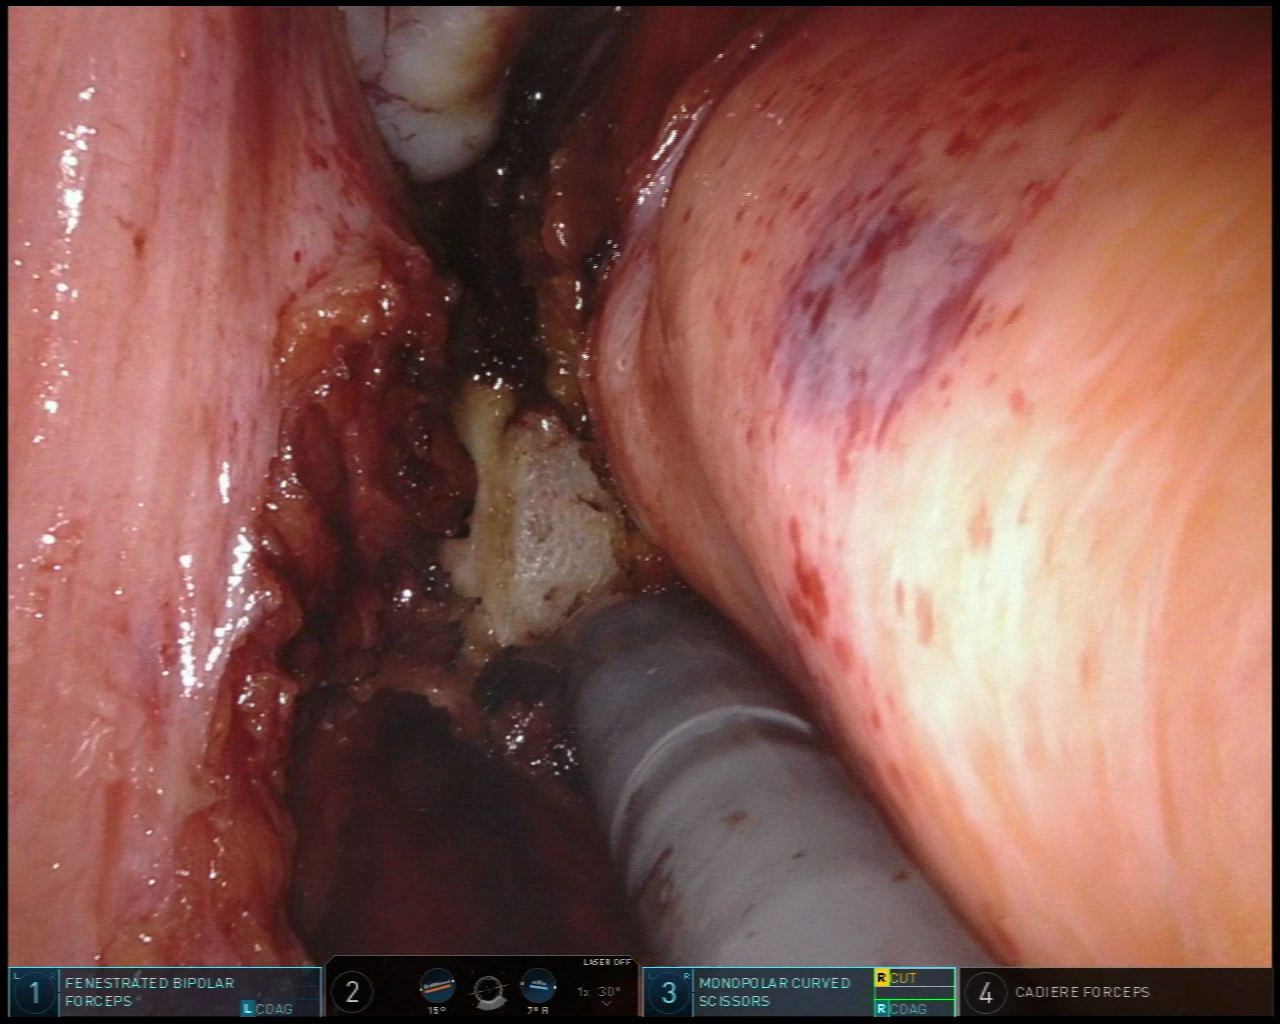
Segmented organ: vesicular_glands
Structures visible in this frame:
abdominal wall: no
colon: no
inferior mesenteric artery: no
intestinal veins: no
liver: no
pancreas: no
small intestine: no
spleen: no
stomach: no
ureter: no
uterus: no
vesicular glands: yes